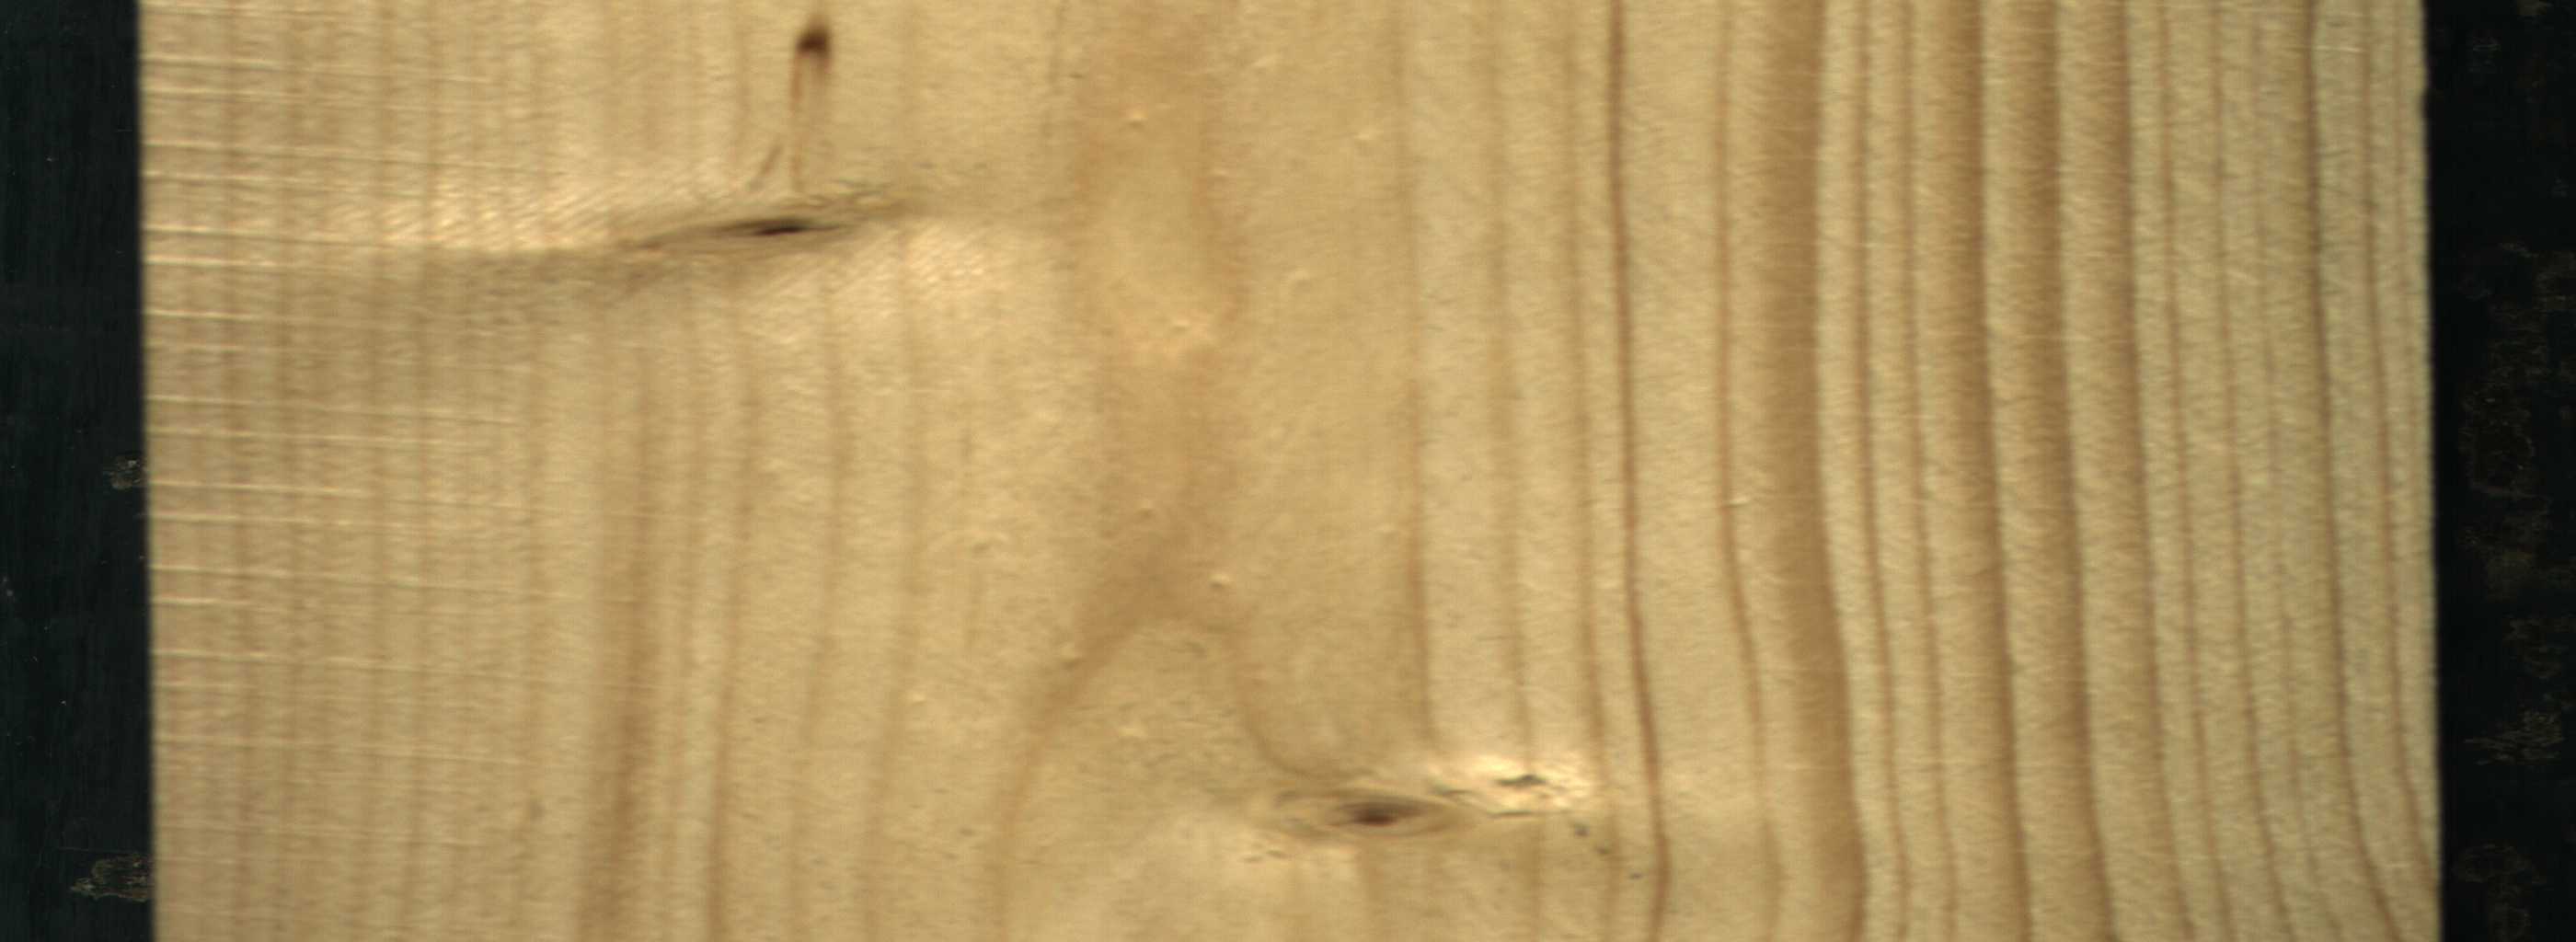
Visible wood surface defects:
Live_Knot
Live_Knot